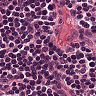
Metastatic tissue present: no